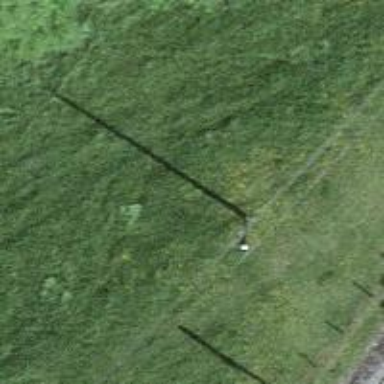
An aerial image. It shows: Power pole.